Question: I've created a Database Model relationship diagram in Visio with tables and relationships. However, I can't find any way to automatically display the Primary Key :: Foreign Key relationship in the diagram. The only workaround I can find is to insert a text box on top of the relationship and manually type it in (see image). Or you can kinda do the same by naming the relationship and displaying that. However, both of these are very manual and time-consuming. Plus I've already defined the relationship, so why should I have to type it in again!?

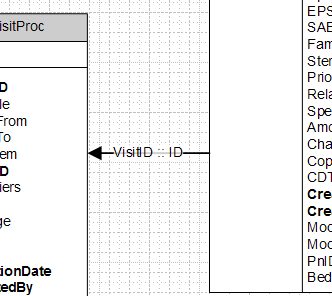
Answer: I realize that this post is old, but just in case you have not found an answer:
<URL>.
Hope this helps!